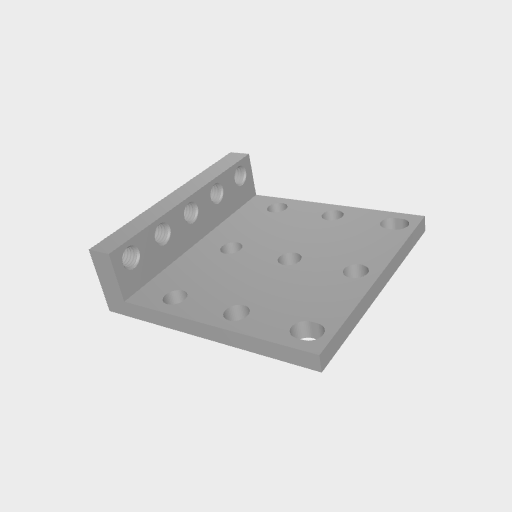
Part: AngleMount